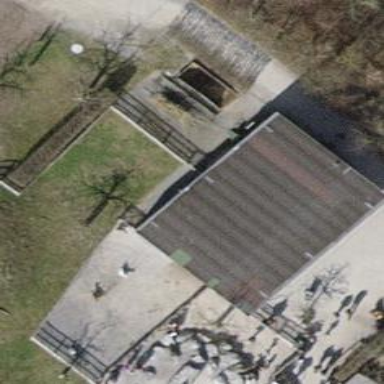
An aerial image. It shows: View of roof of building.